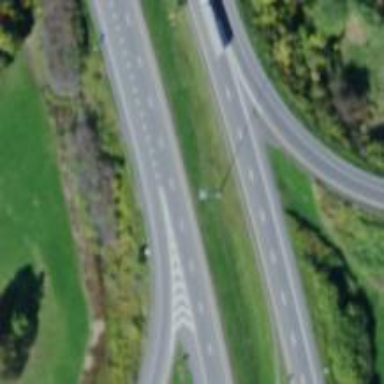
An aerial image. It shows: Asphalt motorway.